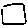
Label: square